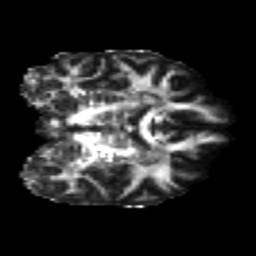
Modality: FA
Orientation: coronal
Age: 22
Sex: female
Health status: healthy
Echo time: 0.074 s